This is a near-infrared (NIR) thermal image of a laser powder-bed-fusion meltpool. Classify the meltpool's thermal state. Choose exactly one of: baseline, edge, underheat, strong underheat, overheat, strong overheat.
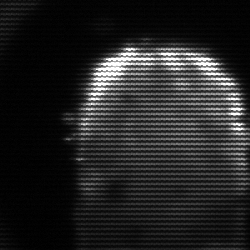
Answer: baseline